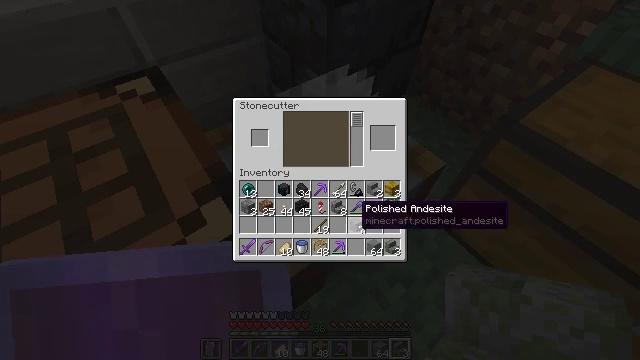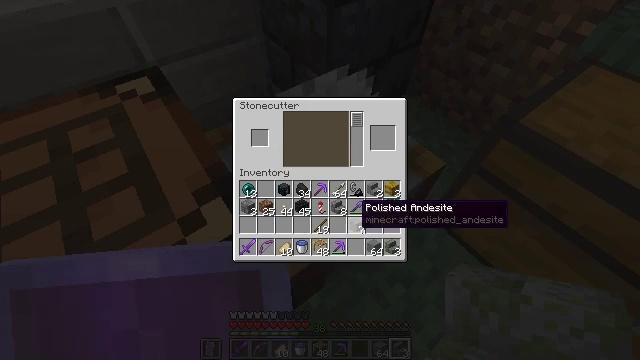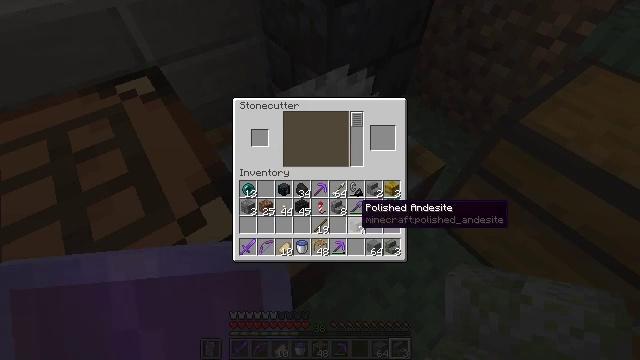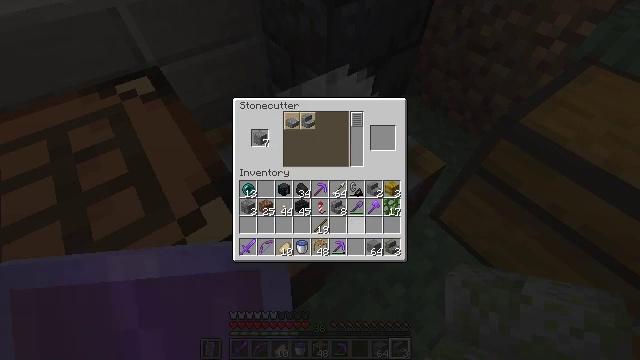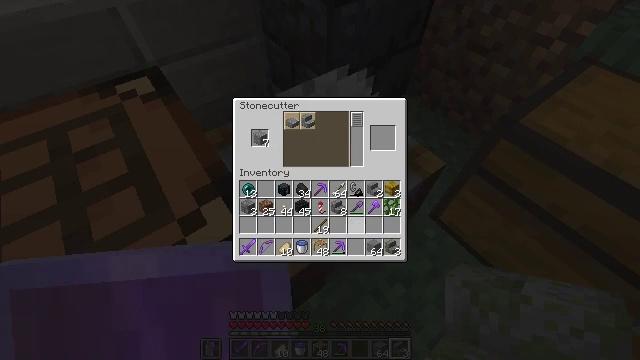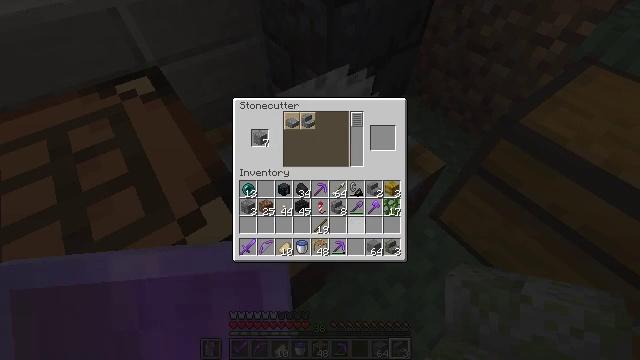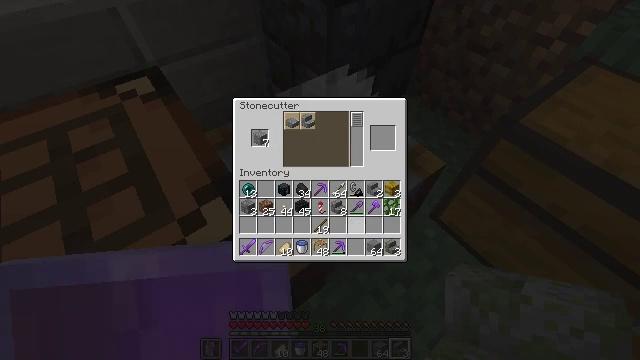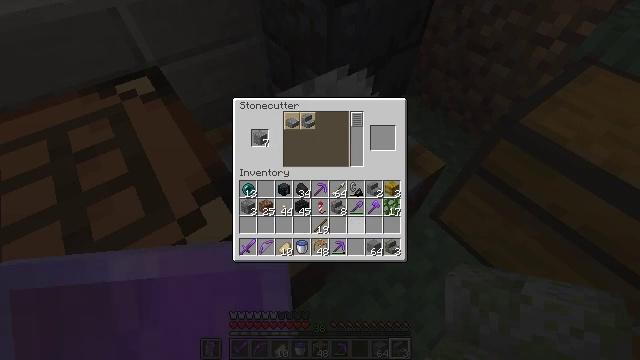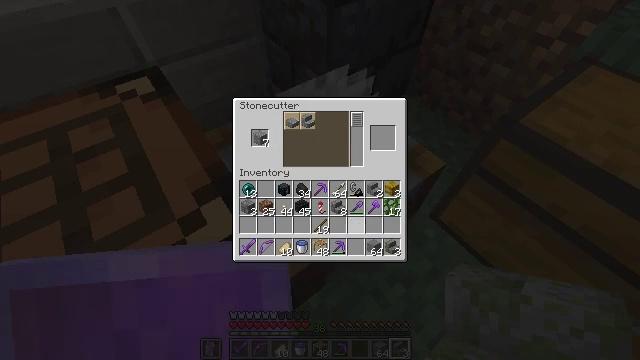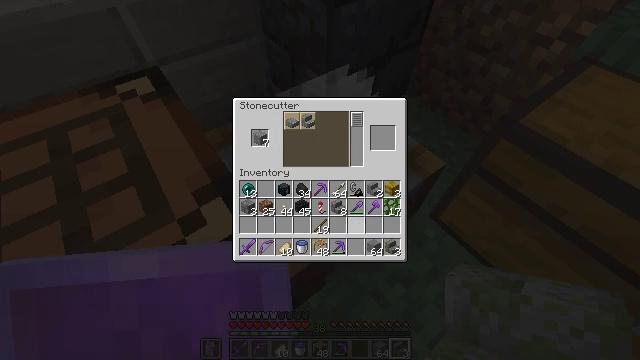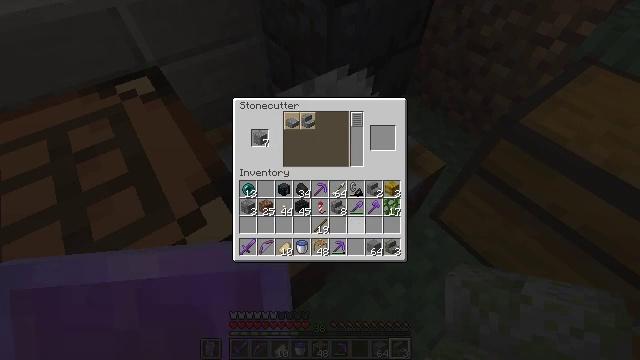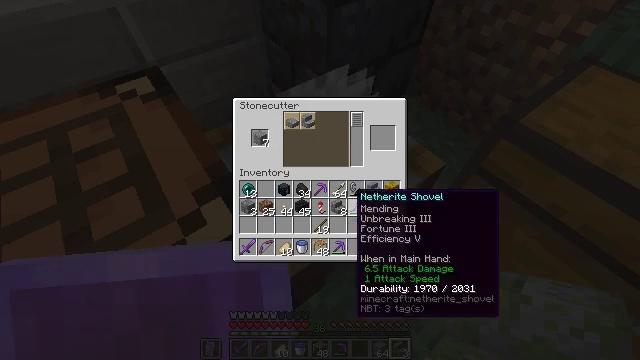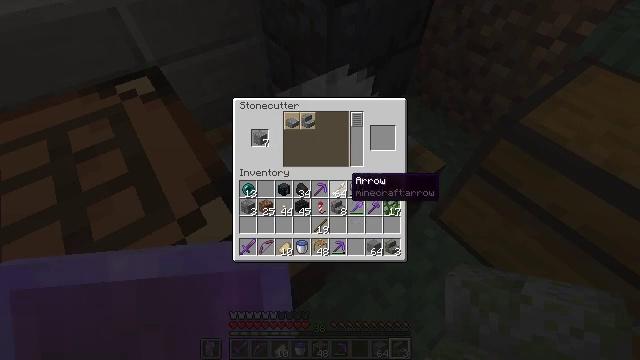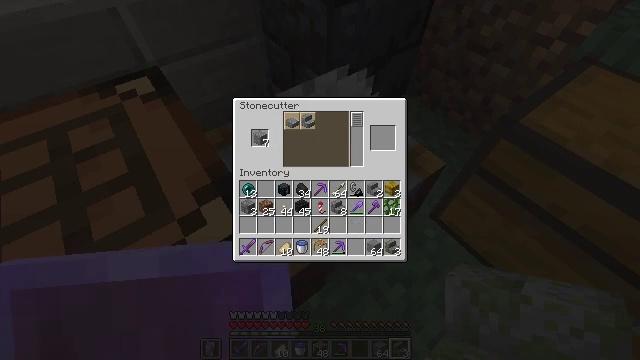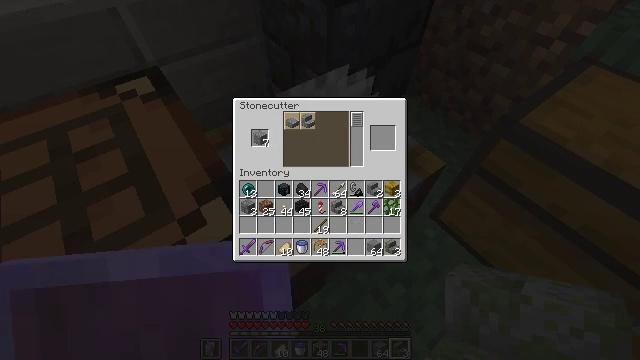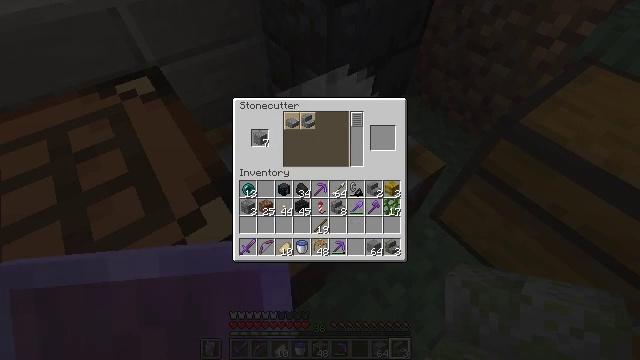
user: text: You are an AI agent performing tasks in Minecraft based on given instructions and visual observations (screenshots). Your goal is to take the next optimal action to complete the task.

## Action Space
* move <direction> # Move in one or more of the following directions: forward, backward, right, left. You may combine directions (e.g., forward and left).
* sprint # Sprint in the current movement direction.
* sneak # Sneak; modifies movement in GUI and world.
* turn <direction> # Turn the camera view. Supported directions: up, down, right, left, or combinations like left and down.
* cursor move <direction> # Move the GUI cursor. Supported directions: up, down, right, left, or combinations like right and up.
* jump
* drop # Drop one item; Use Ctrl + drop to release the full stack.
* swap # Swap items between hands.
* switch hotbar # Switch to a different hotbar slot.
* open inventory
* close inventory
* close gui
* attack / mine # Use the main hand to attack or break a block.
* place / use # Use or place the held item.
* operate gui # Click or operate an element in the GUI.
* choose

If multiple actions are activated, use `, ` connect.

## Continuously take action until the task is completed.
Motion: motion action
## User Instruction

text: Combine polished andesite to create polished andesite stairs.
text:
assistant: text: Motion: sneak
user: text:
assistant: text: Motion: sneak
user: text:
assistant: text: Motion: sneak, attack / mine
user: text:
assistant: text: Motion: sneak, attack / mine
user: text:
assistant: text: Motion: sneak, attack / mine
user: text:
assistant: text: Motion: sneak
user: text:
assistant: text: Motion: sneak
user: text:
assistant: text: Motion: sneak
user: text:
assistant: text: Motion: sneak
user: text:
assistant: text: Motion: sneak
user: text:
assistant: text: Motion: sneak, turn up
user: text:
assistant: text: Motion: sneak, turn up
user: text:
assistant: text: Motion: sneak, turn left and up
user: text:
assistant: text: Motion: sneak, turn left and up
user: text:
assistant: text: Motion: no_op
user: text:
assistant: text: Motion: no_op
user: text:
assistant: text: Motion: no_op
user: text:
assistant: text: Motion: no_op
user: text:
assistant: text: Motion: turn up
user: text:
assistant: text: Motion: no_op
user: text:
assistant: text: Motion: no_op
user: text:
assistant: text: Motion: no_op
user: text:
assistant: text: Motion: no_op
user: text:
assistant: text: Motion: no_op
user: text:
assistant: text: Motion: no_op
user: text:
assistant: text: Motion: no_op
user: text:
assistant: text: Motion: no_op
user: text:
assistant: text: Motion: no_op
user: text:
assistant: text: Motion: no_op
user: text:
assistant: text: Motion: no_op